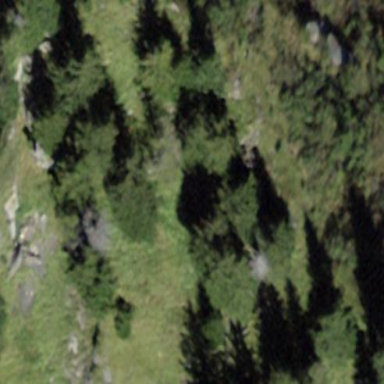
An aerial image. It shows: Forest area.